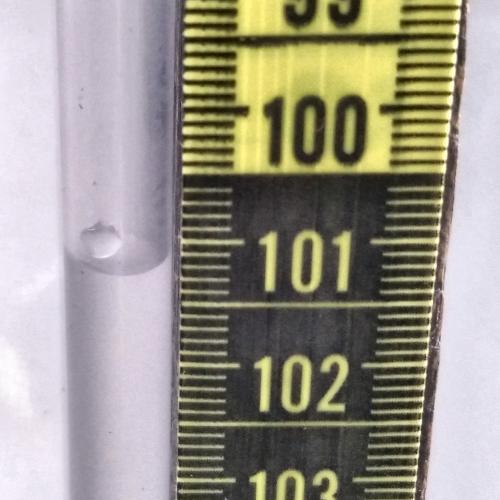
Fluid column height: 101.2 cm